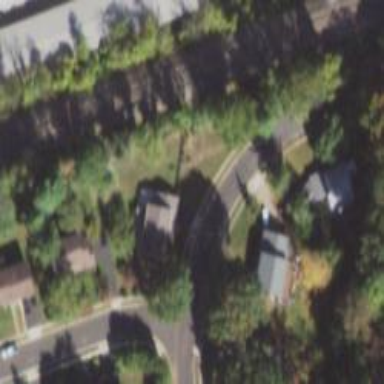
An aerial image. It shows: Driveway.